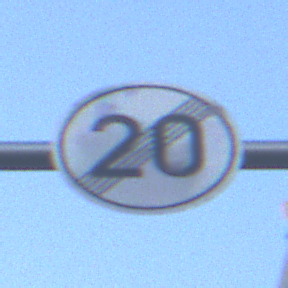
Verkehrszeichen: EndeGeschwindigkeit20
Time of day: Dawn
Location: Outdoor (Urban)
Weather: Clear
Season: NotSpecified
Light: Natural